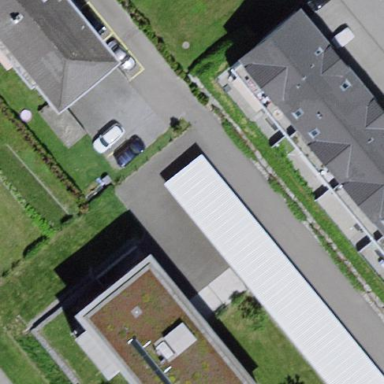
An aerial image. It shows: Carport structure.